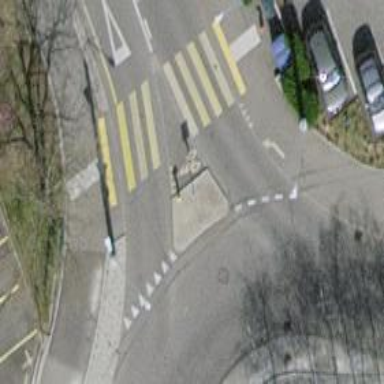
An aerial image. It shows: Zebra crossing on the road.